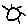
Label: sun